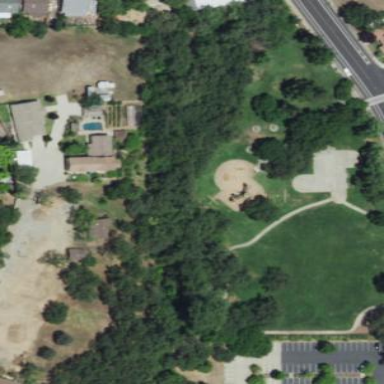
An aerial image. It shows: Park.